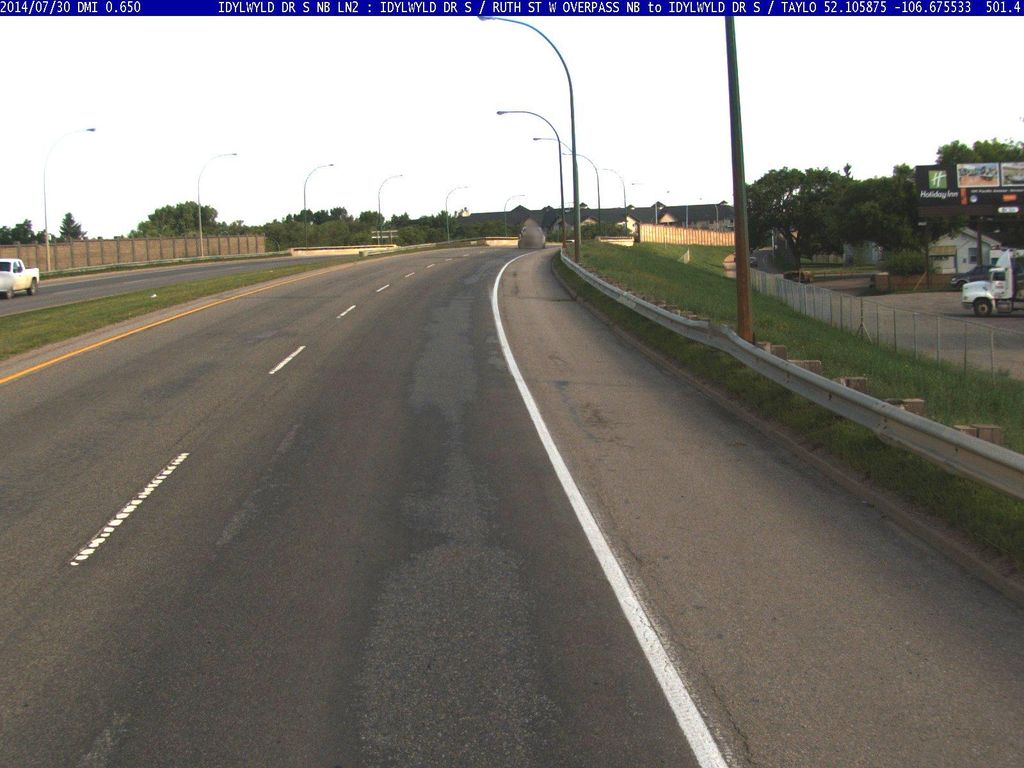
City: saskatoon